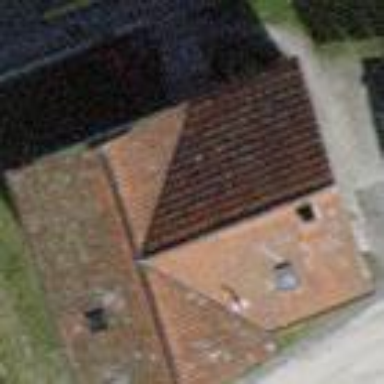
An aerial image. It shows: Detached building with gabled roof.